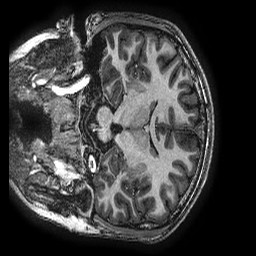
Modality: T1w
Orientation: coronal
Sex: male
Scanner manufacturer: ge
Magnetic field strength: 3 T
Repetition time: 0.007644 s
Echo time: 0.003468 s